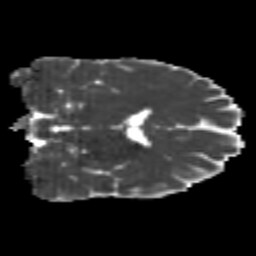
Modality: MD
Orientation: coronal
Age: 22
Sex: male
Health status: healthy
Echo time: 0.074 s